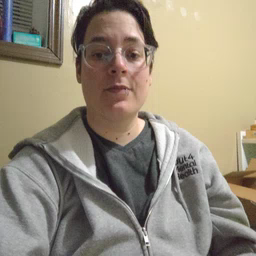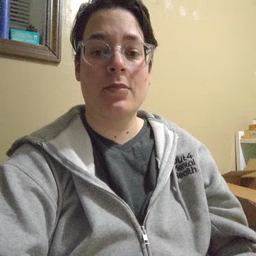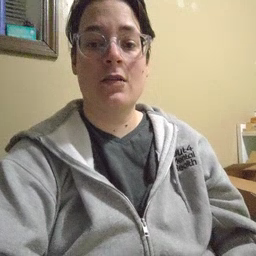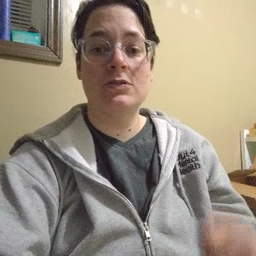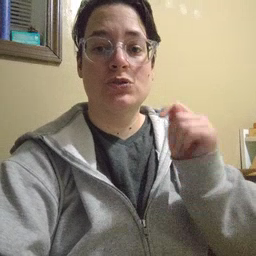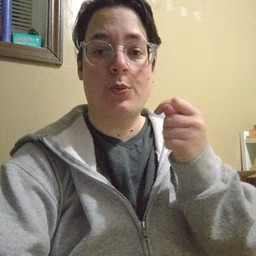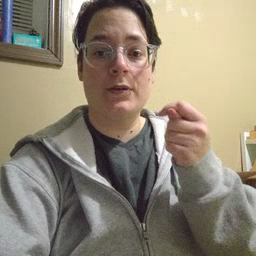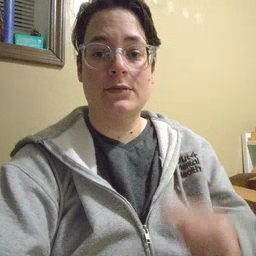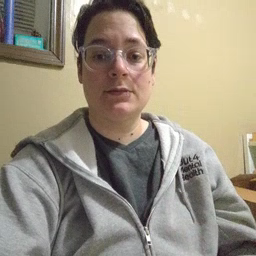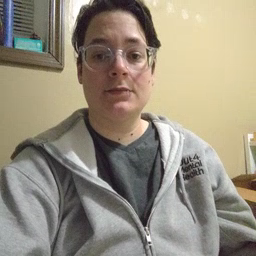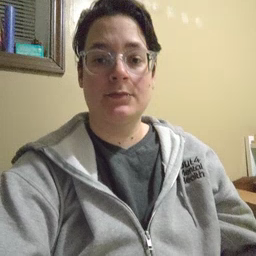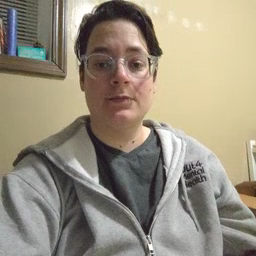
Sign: toy